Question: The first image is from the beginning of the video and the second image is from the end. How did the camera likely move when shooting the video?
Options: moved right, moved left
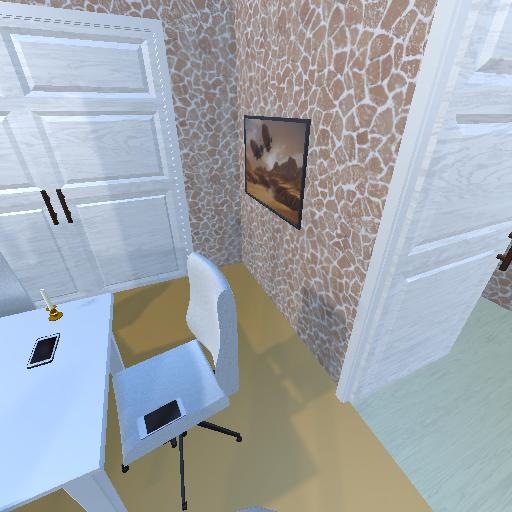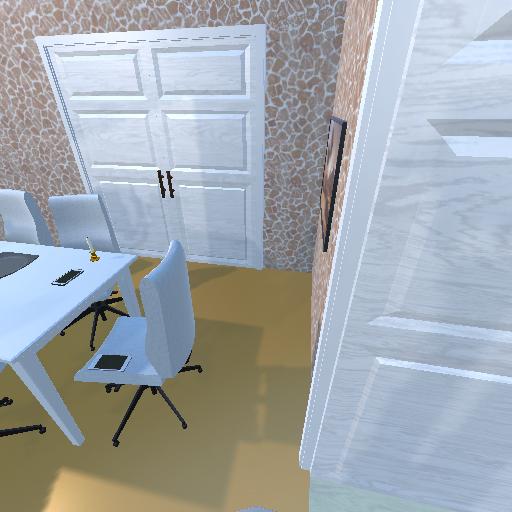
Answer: moved right